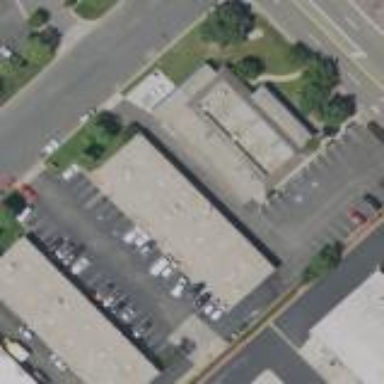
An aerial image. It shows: Commercial area.